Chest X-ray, PA view. Patient: 34 years old, sex M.
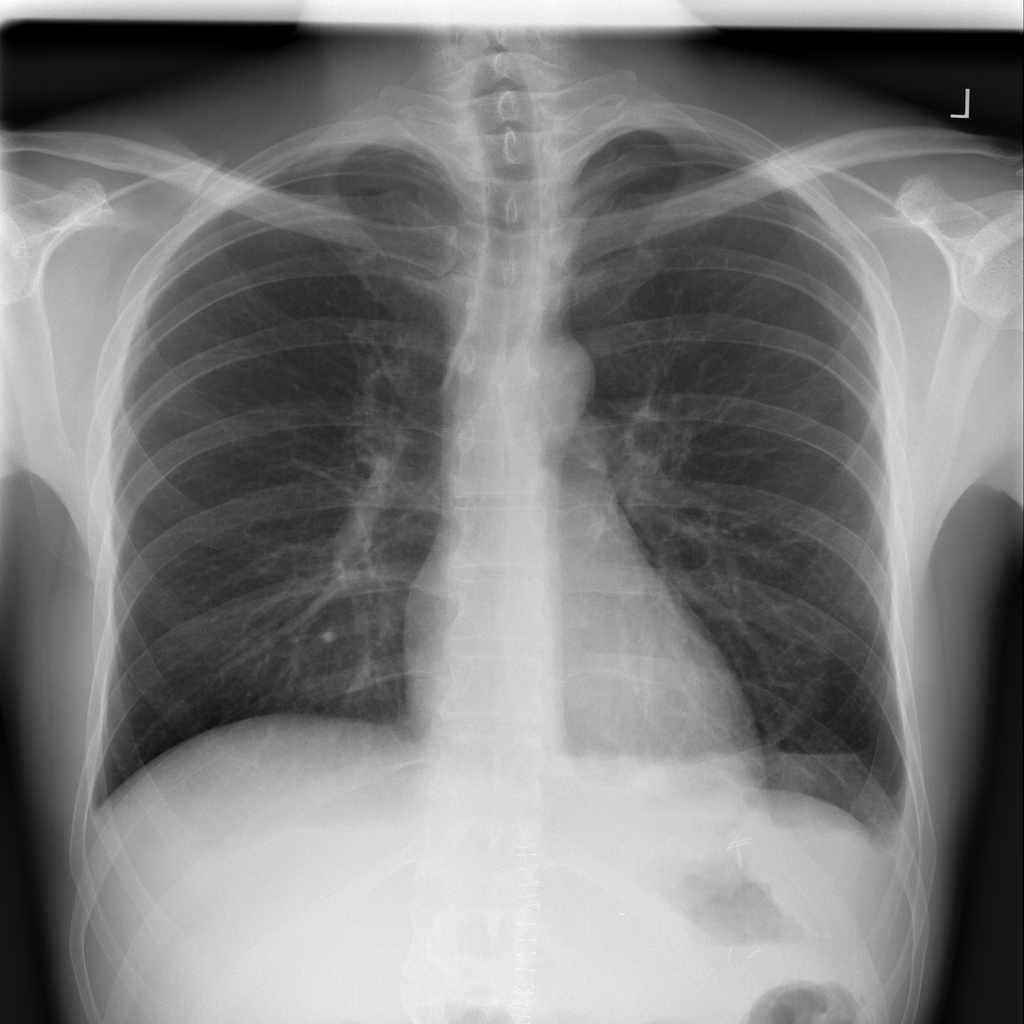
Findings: Effusion, Pleural_Thickening